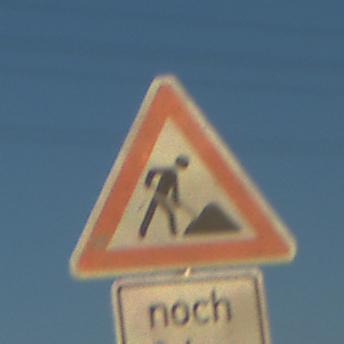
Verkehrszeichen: Arbeitsstelle
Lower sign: LaengeEinerStrecke4
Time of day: SunriseSunset
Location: Outdoor (RoadRail)
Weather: Clear
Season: NotSpecified
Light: Natural